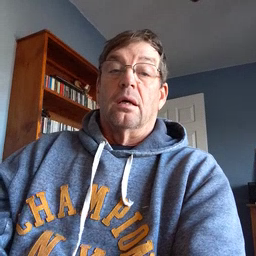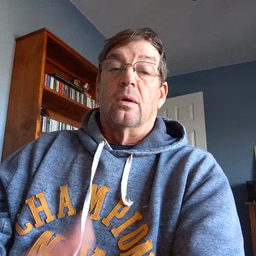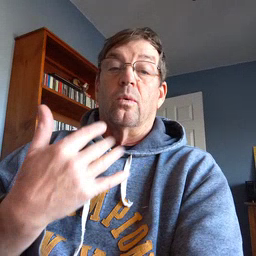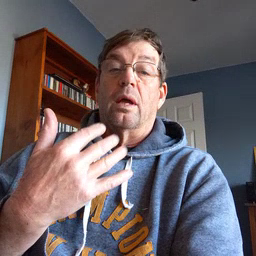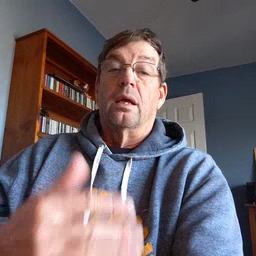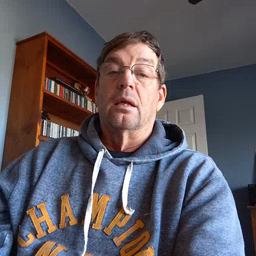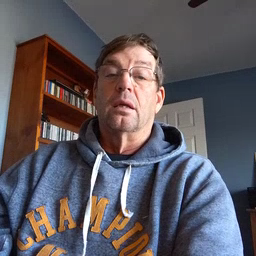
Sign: wait